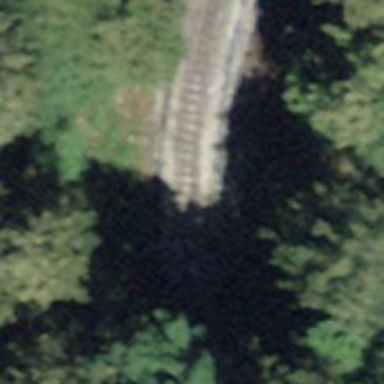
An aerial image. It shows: Narrow-gauge railway bridge with electrified tracks and single track passing over it.